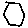
Label: hexagon